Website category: sports
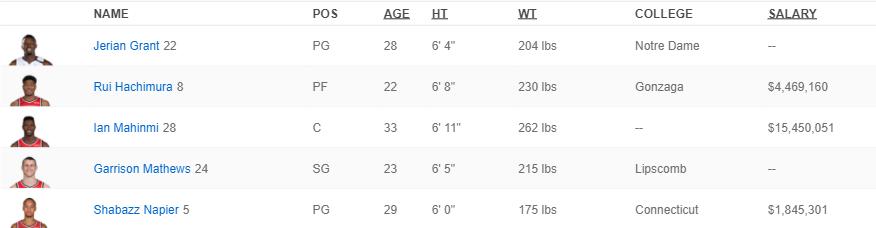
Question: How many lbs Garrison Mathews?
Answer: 215 lbs

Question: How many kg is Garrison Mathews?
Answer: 215 lbs

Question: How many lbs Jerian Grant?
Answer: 204 lbs

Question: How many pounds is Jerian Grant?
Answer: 204 lbs

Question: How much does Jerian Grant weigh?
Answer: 204 lbs

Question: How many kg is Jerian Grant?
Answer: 204 lbs

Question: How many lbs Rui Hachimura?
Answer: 230 lbs

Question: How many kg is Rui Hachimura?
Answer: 230 lbs

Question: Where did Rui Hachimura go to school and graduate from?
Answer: Gonzaga

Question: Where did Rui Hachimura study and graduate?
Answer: Gonzaga

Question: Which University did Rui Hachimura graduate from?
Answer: Gonzaga

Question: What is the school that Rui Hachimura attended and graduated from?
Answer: Gonzaga

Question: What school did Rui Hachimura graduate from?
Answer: Gonzaga

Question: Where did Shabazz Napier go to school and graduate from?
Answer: Connecticut

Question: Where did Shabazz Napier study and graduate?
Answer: Connecticut

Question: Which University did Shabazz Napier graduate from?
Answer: Connecticut

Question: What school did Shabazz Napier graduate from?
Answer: Connecticut

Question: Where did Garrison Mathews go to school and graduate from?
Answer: Lipscomb

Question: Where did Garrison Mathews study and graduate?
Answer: Lipscomb

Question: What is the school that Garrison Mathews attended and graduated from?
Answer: Lipscomb

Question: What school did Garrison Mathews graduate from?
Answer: Lipscomb

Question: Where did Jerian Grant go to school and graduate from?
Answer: Notre Dame

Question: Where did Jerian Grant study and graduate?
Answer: Notre Dame

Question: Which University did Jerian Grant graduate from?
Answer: Notre Dame

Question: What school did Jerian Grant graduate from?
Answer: Notre Dame

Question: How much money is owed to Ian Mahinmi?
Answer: $15,450,051

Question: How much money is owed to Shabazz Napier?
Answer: $1,845,301

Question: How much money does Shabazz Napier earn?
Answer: $1,845,301

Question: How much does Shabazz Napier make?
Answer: $1,845,301

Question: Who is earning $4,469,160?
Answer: Rui Hachimura

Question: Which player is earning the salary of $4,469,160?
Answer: Rui Hachimura

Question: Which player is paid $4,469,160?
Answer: Rui Hachimura

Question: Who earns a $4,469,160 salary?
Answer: Rui Hachimura

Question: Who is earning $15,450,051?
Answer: Ian Mahinmi

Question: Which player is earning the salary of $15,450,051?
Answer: Ian Mahinmi

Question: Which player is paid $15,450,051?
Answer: Ian Mahinmi

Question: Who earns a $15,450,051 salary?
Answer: Ian Mahinmi

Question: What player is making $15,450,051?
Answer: Ian Mahinmi

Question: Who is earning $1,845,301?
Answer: Shabazz Napier

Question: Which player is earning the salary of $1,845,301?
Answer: Shabazz Napier

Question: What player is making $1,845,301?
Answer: Shabazz Napier

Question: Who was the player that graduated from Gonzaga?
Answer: Rui Hachimura

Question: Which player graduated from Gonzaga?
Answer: Rui Hachimura

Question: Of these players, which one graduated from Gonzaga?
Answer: Rui Hachimura

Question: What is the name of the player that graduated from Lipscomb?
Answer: Garrison Mathews

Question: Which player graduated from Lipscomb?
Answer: Garrison Mathews

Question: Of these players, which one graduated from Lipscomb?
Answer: Garrison Mathews

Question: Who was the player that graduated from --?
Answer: Ian Mahinmi

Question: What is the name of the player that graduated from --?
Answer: Ian Mahinmi

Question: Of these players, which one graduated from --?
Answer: Ian Mahinmi

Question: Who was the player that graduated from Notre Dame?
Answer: Jerian Grant

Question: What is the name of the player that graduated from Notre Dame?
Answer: Jerian Grant

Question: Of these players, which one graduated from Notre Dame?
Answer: Jerian Grant

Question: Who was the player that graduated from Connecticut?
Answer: Shabazz Napier

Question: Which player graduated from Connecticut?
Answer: Shabazz Napier